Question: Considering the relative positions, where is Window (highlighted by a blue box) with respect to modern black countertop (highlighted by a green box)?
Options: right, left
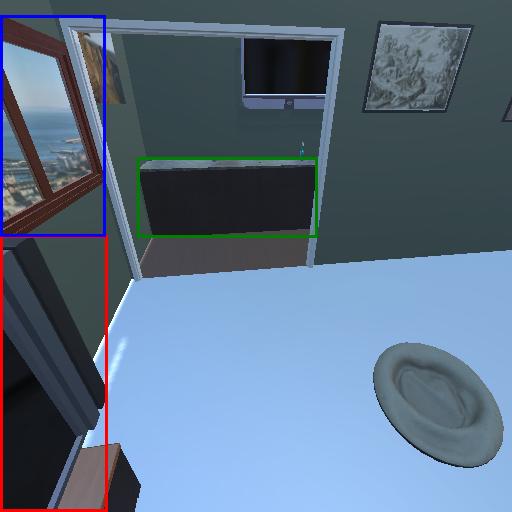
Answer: right